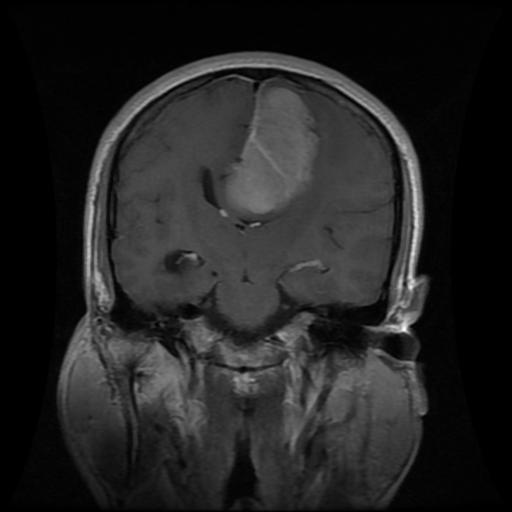
Label: meningioma